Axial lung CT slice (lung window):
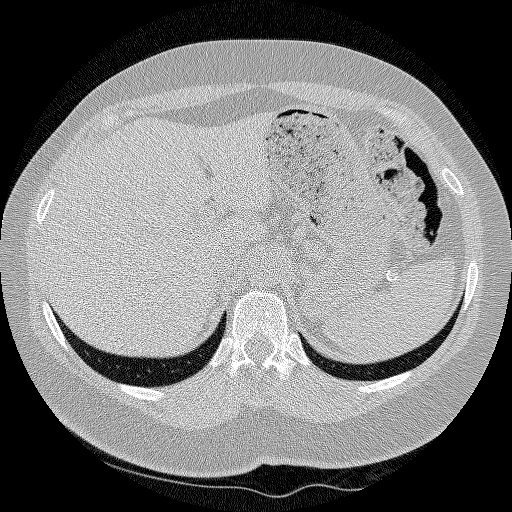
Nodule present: no